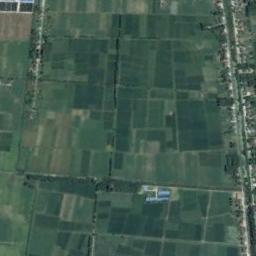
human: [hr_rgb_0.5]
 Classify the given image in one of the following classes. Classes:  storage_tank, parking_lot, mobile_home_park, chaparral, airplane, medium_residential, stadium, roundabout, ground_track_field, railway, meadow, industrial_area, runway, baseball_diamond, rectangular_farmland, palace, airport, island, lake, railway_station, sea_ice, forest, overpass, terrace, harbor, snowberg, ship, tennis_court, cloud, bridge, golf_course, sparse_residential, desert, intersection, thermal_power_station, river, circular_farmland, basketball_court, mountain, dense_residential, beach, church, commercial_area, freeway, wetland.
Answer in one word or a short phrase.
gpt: rectangular_farmland